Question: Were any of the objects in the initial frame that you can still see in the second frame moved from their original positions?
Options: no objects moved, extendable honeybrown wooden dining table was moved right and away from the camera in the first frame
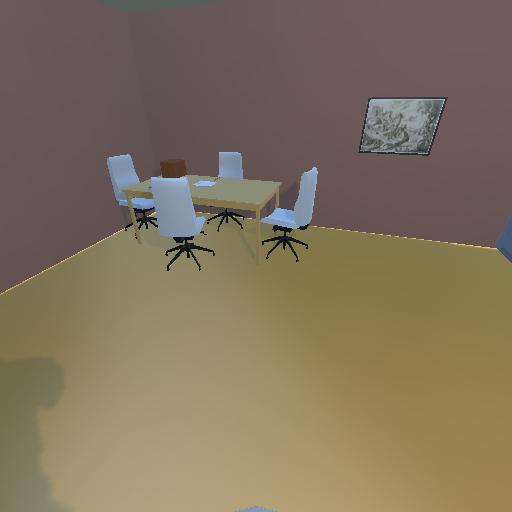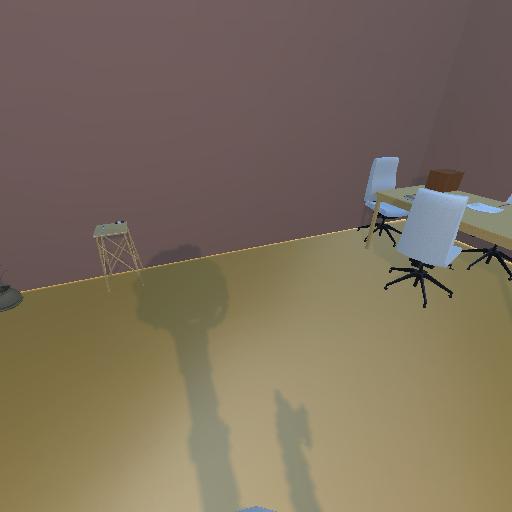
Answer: no objects moved